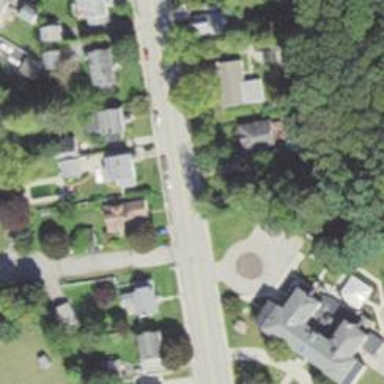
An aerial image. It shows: Residential driveway serving as service road.